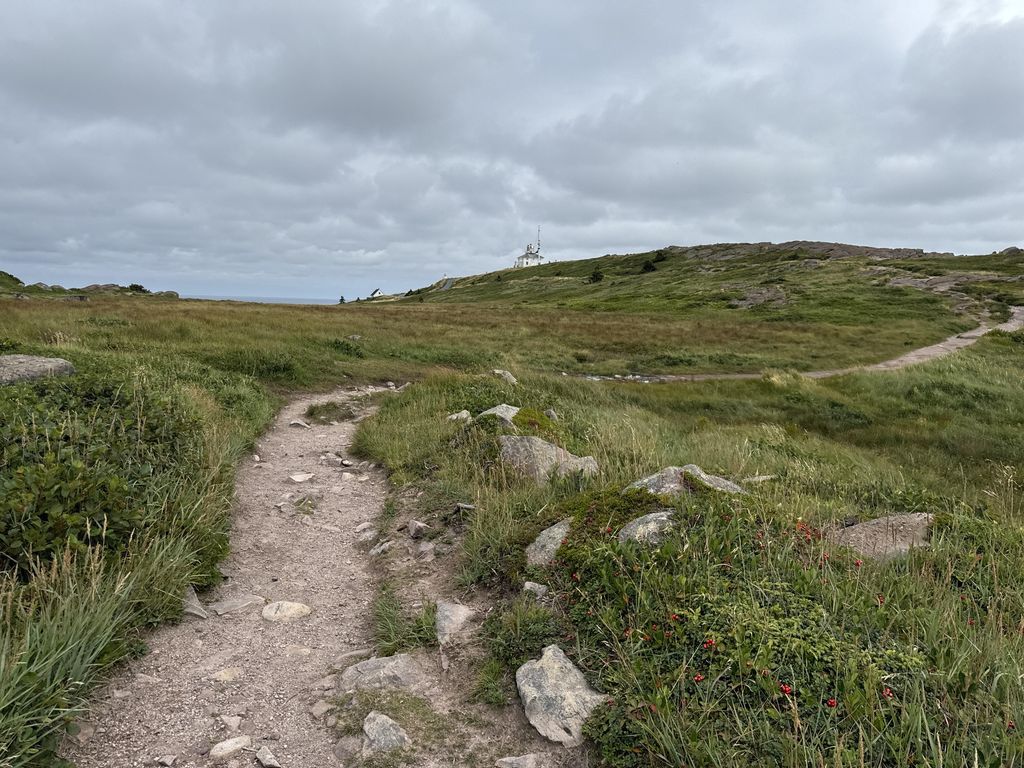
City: st_johns